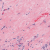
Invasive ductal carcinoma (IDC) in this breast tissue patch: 0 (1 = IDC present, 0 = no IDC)